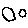
Label: circle